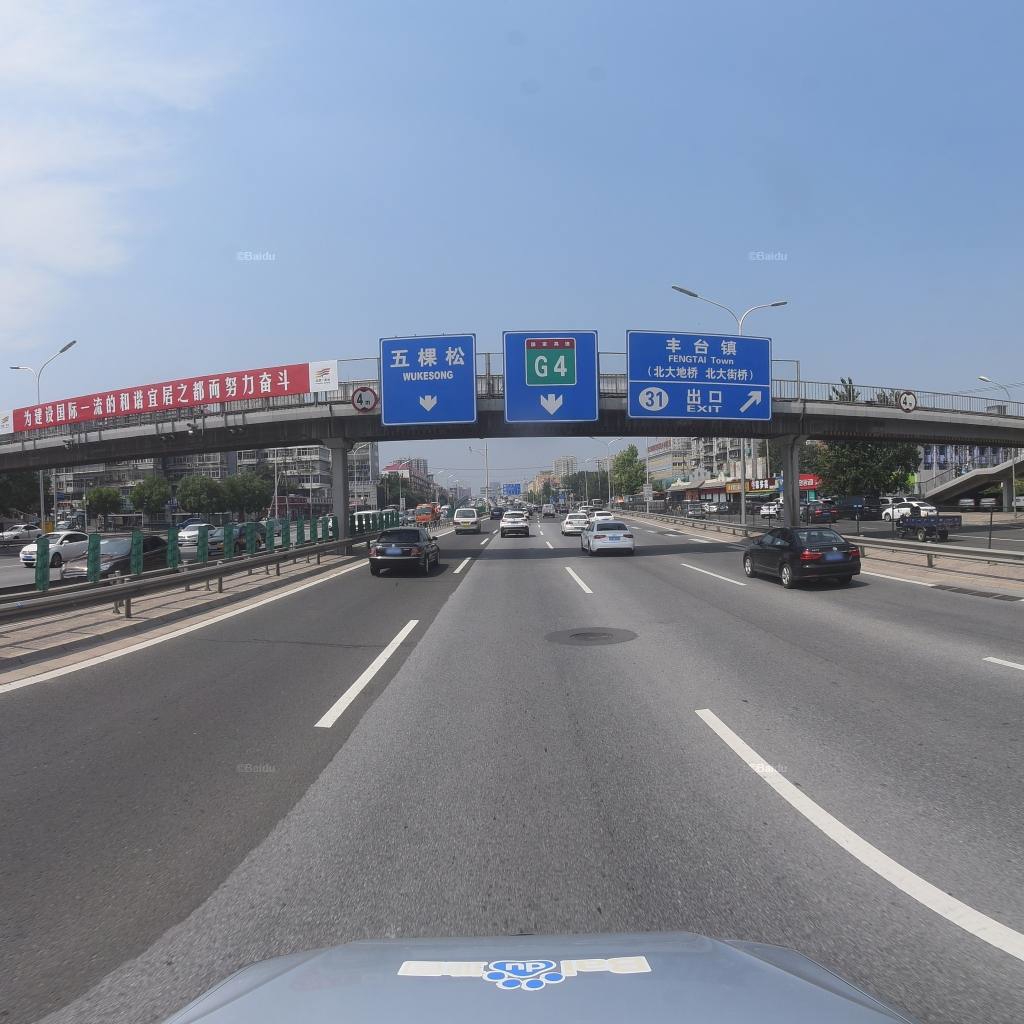
Region: Fengtai
Road damage annotations: transverse patch, manhole cover